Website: ulta-beauty
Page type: newsletter-management
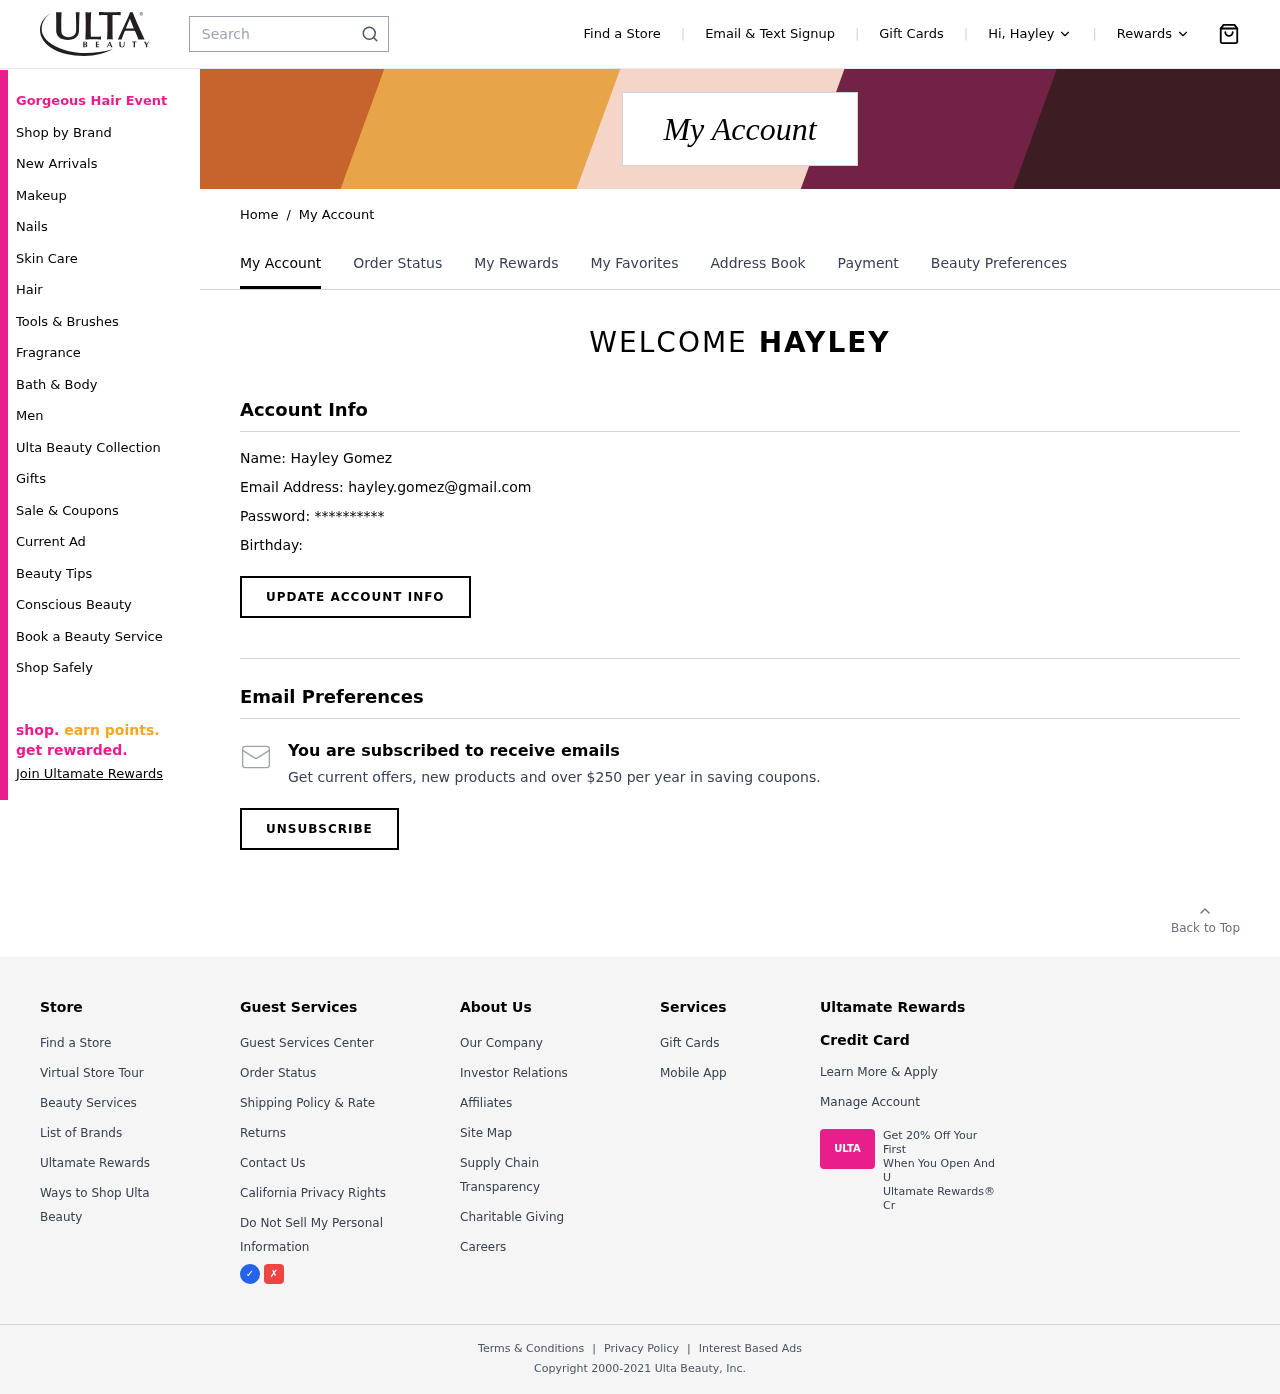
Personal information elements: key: PII_EMAIL
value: hayley.gomez@gmail.com
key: PII_FIRSTNAME
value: Hayley
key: PII_FIRSTNAME
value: HAYLEY
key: PII_FULLNAME
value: Hayley Gomez
Search elements: key: HEADER_SEARCH
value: Search